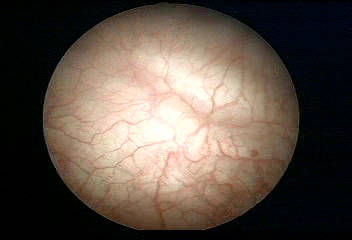
Modality: WLC
Class: Normal mucosa
Bladder cancer association: No